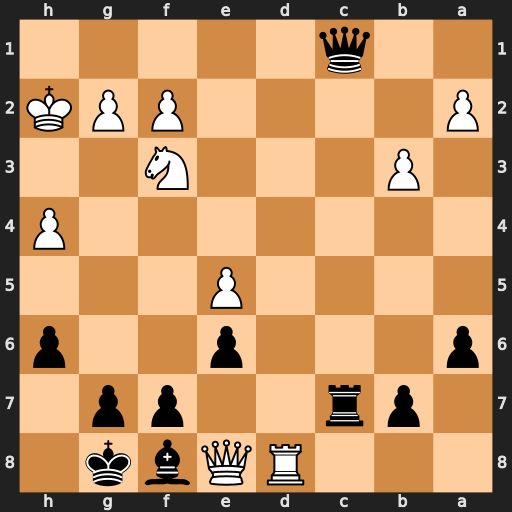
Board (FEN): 3RQbk1/1pr2pp1/p3p2p/4P3/7P/1P3N2/P4PPK/2q5
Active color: b
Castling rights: -
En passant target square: -
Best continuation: Qf4+ g3 Qxf3